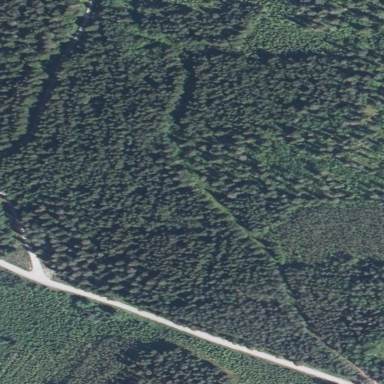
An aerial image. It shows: Mixed woodland with various types of leaves.